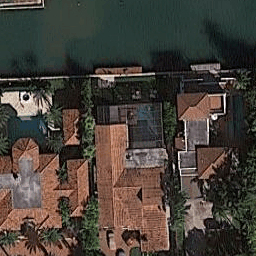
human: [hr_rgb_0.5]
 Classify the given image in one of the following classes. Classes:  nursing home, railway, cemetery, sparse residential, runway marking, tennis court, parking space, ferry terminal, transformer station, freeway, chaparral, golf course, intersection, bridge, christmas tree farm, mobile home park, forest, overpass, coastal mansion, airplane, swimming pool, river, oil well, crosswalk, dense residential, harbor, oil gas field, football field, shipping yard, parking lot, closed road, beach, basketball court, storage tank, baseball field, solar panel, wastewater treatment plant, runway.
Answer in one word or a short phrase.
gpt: coastal mansion